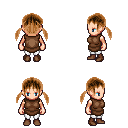
a pixel art fantasy rpg character, female body template, human, light skin, brown tunic, white pants, brown twin-tailed hairstyle, brown shoes, four views (front, back, left, right), 2x2 character sprite sheet, small pixel art, hard edges, no anti-aliasing